Question: Both of these file have the correct names and are located in the exact same file. However, for some reason the CSS isn't styling the page at all. Any help is greatly appreciated!
Here is my HTML:
'''
<html>
<head>
<link rel="stylesheet" type="text/css" href="app.css"/>
<title>Transitions</title>
</head>
<body>
<p id="show">BORING</p>
<p class="animated box">ANIMATED</p>
</body>
</html>
'''
Here is my CSS:
'''
body {
background-color: red;
}
'''
Here is the file structure:

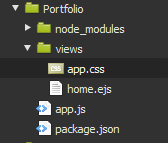
Answer: Try setting up your 'views' folder a static directory first.
'''
app.use(express.static(__dirname + "/views"));
'''
Then reference like this:
'''
<link rel='stylesheet' href='/app.css' />
'''
Let me know if that works for you.